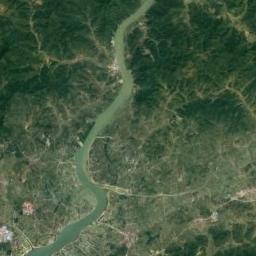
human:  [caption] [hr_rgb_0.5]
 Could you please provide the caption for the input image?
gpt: There are many trees on either side of the river .

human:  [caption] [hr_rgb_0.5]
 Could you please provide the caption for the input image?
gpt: The river goes through the green grass .

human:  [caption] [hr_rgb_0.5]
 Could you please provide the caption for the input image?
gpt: The green river goes through the mountainous area covered with vegetation .

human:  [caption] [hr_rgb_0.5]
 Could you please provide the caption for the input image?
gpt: A winding green river with green vegetation on both sides .

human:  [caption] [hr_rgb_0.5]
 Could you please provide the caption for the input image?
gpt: There are green forests and meadows around the river .